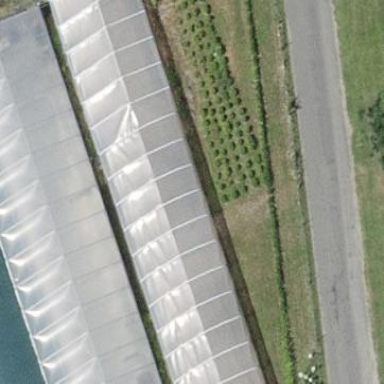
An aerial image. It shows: Greenhouse.